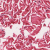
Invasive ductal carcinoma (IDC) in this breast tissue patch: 0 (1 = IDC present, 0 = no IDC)